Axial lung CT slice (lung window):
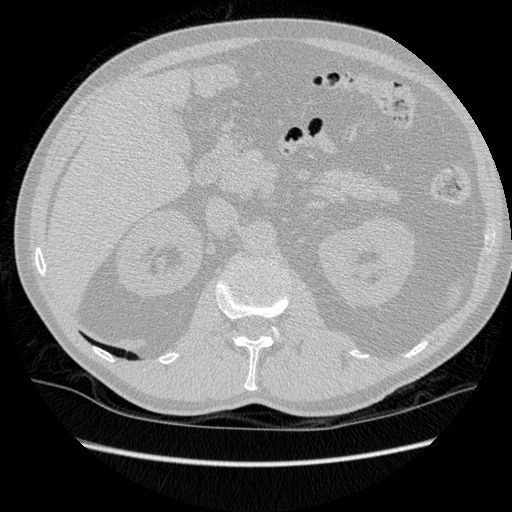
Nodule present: no